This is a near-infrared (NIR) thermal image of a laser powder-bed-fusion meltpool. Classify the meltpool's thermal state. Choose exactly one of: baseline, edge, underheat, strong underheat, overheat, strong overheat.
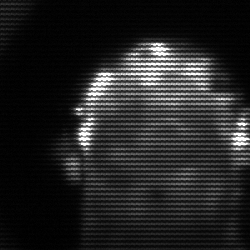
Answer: baseline